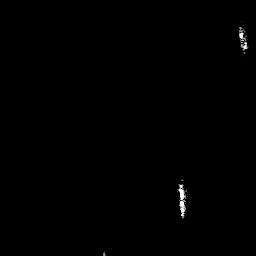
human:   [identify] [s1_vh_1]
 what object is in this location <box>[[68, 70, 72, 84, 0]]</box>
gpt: <ref>1 small ship at the bottom right</ref>